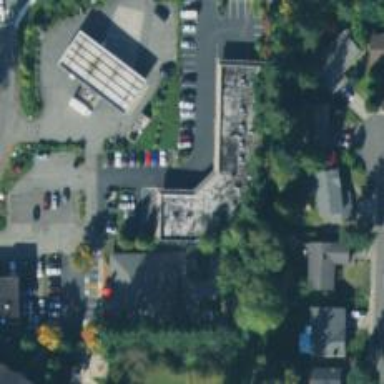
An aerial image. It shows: Healthcare clinic.